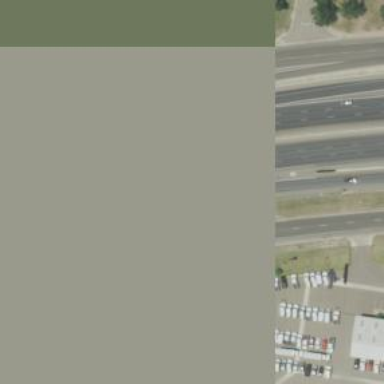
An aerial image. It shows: Motorway junction.